Current action and preconditions to check: trajectory_clear

Your task: For each precondition in the list above, predict whether it will hold at this action.

Consider the current scene as observed from the mobile robot's camera, and analyze the predicted future states of all dynamic agents (e.g., people, animals, vehicles, or any moving entities) within the NEXT SECOND.

IMPORTANT: Only answer "very likely" if you are absolutely certain—based on strong, clear evidence—that a dynamic agent will violate the precondition in the predicted future state. Do NOT answer "very likely" for unlikely, ambiguous, or low-probability risks.

Ask yourself for each precondition: Is there a high probability, with clear and convincing evidence, that the predicted future states of any dynamic agent will interfere with the predicted future state of the currently executing action within the NEXT SECOND, causing that precondition to fail?

Assess the risk level based on these predictions. Use "likely" or "very likely" if motions create a clear risk of interference.

Use "neutral" or "improbable" if agents are nearby but their predicted paths are clearly diverging or non-conflicting.

Failure Risk Categories: "very improbable", "improbable", "neutral", "likely", "very likely"

Answer Format: Output ONLY the probability_of_failure value from these categories: "very improbable", "improbable", "neutral", "likely", "very likely"

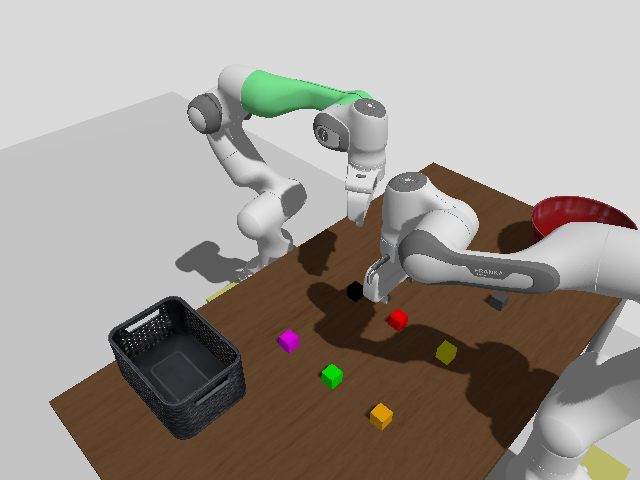

Answer: improbable